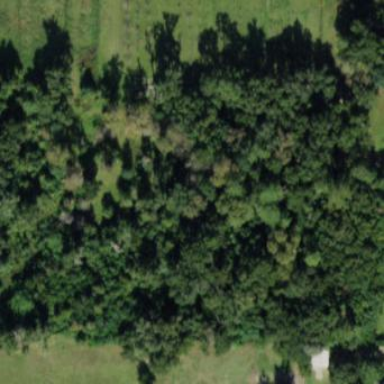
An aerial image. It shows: Mixed leaf woodland.